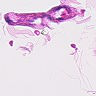
Metastatic tissue present: no